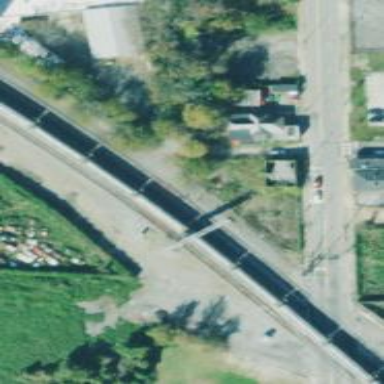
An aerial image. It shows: Railway siding for service.